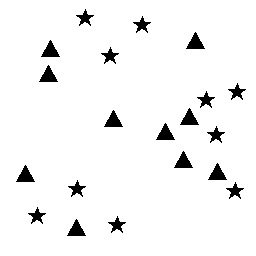
Squares: 0
Triangles: 10
Stars: 10
Total shapes: 20